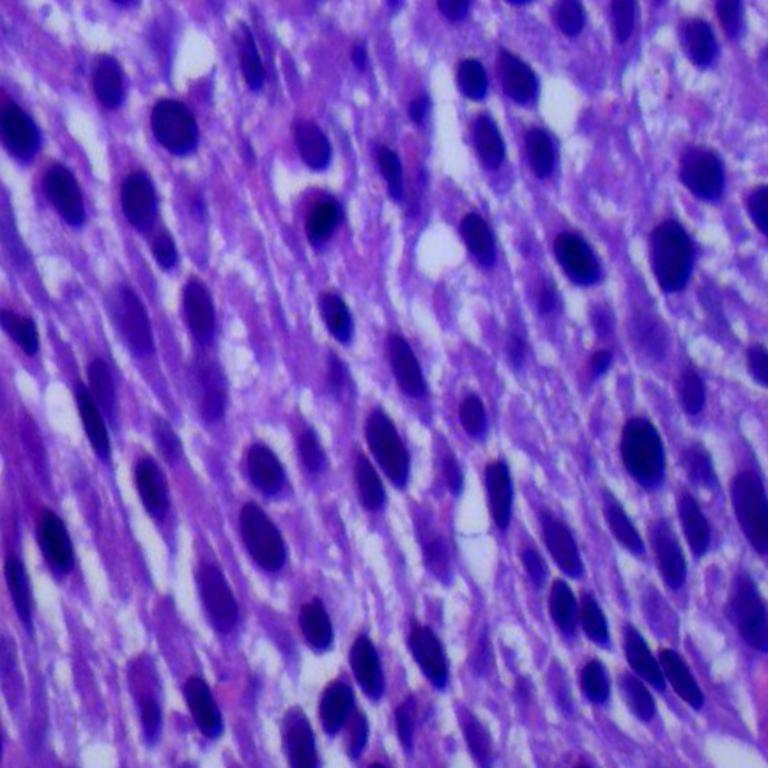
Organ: lung
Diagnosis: squamous carcinomas